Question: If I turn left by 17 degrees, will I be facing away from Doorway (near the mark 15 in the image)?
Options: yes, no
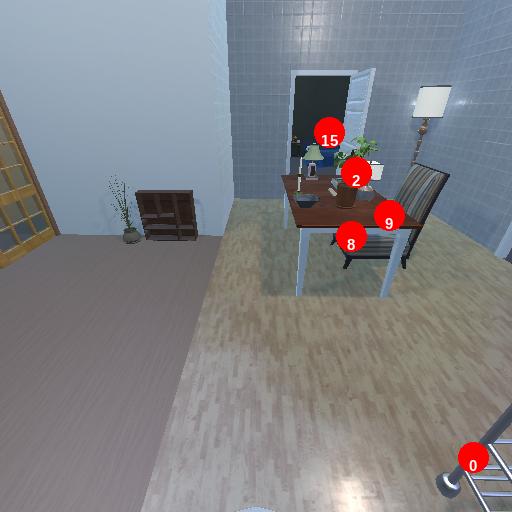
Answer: yes